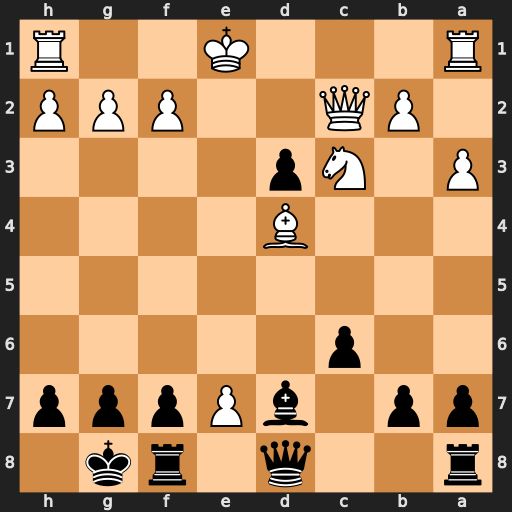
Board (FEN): r2q1rk1/pp1bPppp/2p5/8/3B4/P1Np4/1PQ2PPP/R3K2R
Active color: b
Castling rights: KQ
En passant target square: -
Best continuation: Qxe7+ Qe2 dxe2